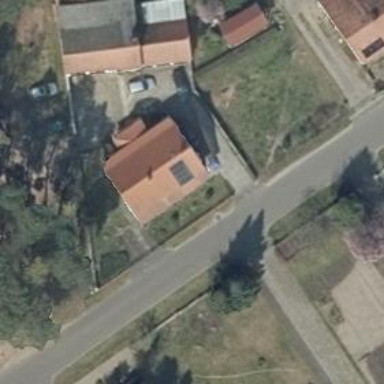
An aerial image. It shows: Red house with flat roof.